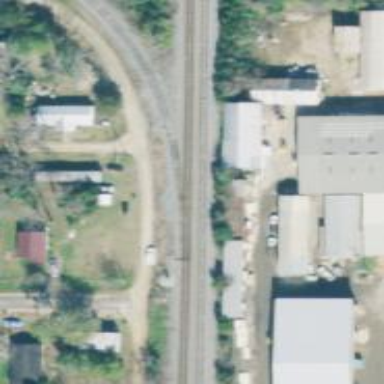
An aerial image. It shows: Railway siding with rails.